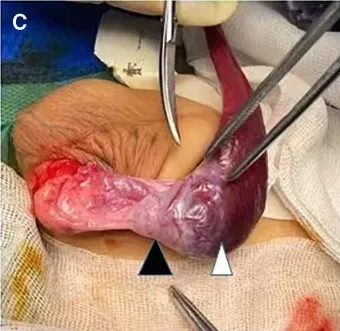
The cord was ligated at a high position, and a transverse incision was taken in the left scrotum (C).
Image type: medical_photograph (other_medical_photograph)